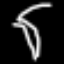
Label: palm tree